Question: As far as I understand, es only supports epoch in ms. My data source is couchbase and the json documents in there have an insertEpoch that is stored in seconds. I have been struggling to make my mapping document do the seconds to ms conversion for me.
Here is my mapping doc:
'''
{
"template" : "cb*",
"order" : 10,
"mappings" : {
"couchbaseCheckpoint" : {
"_source" : {
"includes" : ["doc.*"]
},
"dynamic_templates": [
{
"store_no_index": {
"match": "*",
"mapping": {
"store" : "no",
"index" : "no",
"include_in_all" : false
}
}
}
]
},
"couchbaseDoc" : {
"_source" : {
"includes" : ["meta.*","doc.*"]
},
"properties" : {
"meta" : {
"type" : "object",
"include_in_all" : false
},
"doc" : {
"type" : "nested",
"include_in_all" : false,
"transform": {
"script": "ctx._source['insertEpoch'] = ctx._source['insertEpoch'] * 1000",
"params": {},
"lang": "groovy"
}
}
}
}
}
}
'''
The transform isn't happening.
New mapping document:
'''
{
"template" : "wheepl",
"order" : 10,
"mappings" : {
"couchbaseCheckpoint" : {
"_source" : {
"includes" : ["doc.*"]
},
"dynamic_templates": [
{
"store_no_index": {
"match": "*",
"mapping": {
"store" : "no",
"index" : "no",
"include_in_all" : false
}
}
}
]
},
"couchbaseDoc" : {
"_timestamp" : {
"enabled" : true,
"store" : true
},
"properties" : {
"meta" : {
"type" : "object",
"include_in_all" : false
},
"doc" : {
"type" : "object",
"include_in_all" : false,
"updateEpoch" : {
"type" : "date",
"format" : "date_time",
"numeric_resolution" : "seconds"
}
}
}
}
}
}
'''
I don't even see the _timestamp field that I should be seeing!
Here's a Kibana screenie:

Thanks
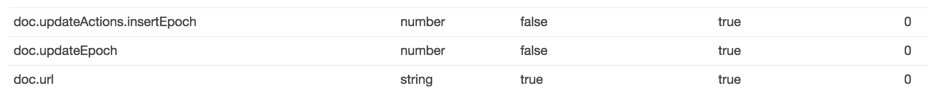
Answer: This works in 1.6, as per <URL>.
Even if, internally, the date itself will be kept in milliseconds, you can index it as seconds, retrieve it as seconds, meaning just like you indexed it.
I've tried out a simple test, to see this in action:
'''
PUT /test_dates
{
"mappings": {
"test": {
"properties": {
"time_stamp": {
"type": "date",
"format": "date_time",
"numeric_resolution": "seconds"
}
}
}
}
}
'''
Test data:
'''
POST /test_dates/test/1
{
"time_stamp": "<PHONE>"
}
'''
Retrieving it:
'''
"hits": {
"total": 1,
"max_score": 1,
"hits": [
{
"_index": "test_dates",
"_type": "test",
"_id": "1",
"_score": 1,
"_source": {
"time_stamp": "<PHONE>"
}
}
]
}
'''
To prove it works, running this aggregation:
'''
GET /test_dates/test/_search?search_type=count
{
"aggs": {
"NAME": {
"date_histogram": {
"field": "time_stamp",
"interval": "second",
"format": "yyyy-MM-dd"
}
}
}
}
'''
returns
'''
"aggregations": {
"NAME": {
"buckets": [
{
"key_as_string": "1970-04-17",
"key": <PHONE>,
"doc_count": 1
}
]
}
}
'''
Also, your template is a bit wrong. It should be:
'''
"couchbaseDocument": {
"_timestamp": {
"enabled": true,
"store": true
},
"properties": {
"meta": {
"type": "object",
"include_in_all": false
},
"doc": {
"type": "object",
"include_in_all": false,
"properties": {
"updateEpoch": {
"type": "date",
"format": "date_time",
"numeric_resolution": "seconds"
}
}
}
}
}
'''